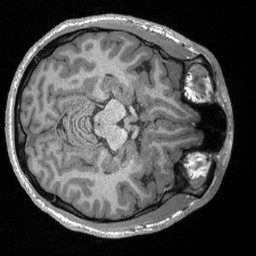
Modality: T1w
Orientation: axial
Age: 24
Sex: male